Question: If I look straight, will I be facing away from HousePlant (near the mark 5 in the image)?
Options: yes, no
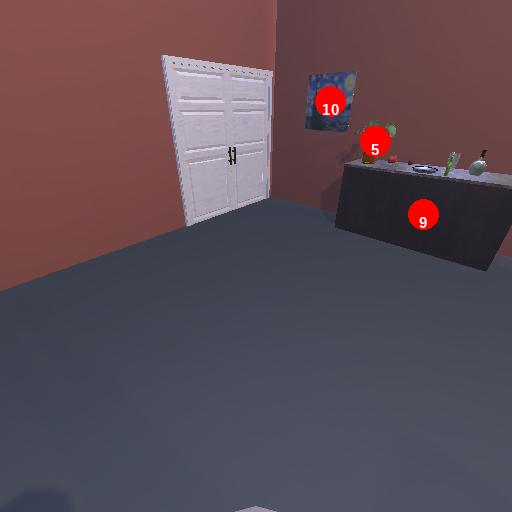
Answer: yes